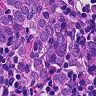
Metastatic tissue present: yes